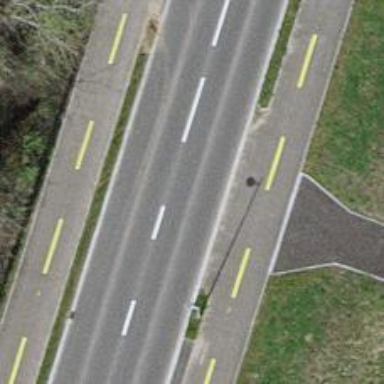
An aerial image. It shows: Asphalt road classified as primary highway.